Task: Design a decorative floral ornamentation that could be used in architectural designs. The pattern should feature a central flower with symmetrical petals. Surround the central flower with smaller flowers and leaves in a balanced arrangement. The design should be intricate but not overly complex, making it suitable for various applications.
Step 1853:
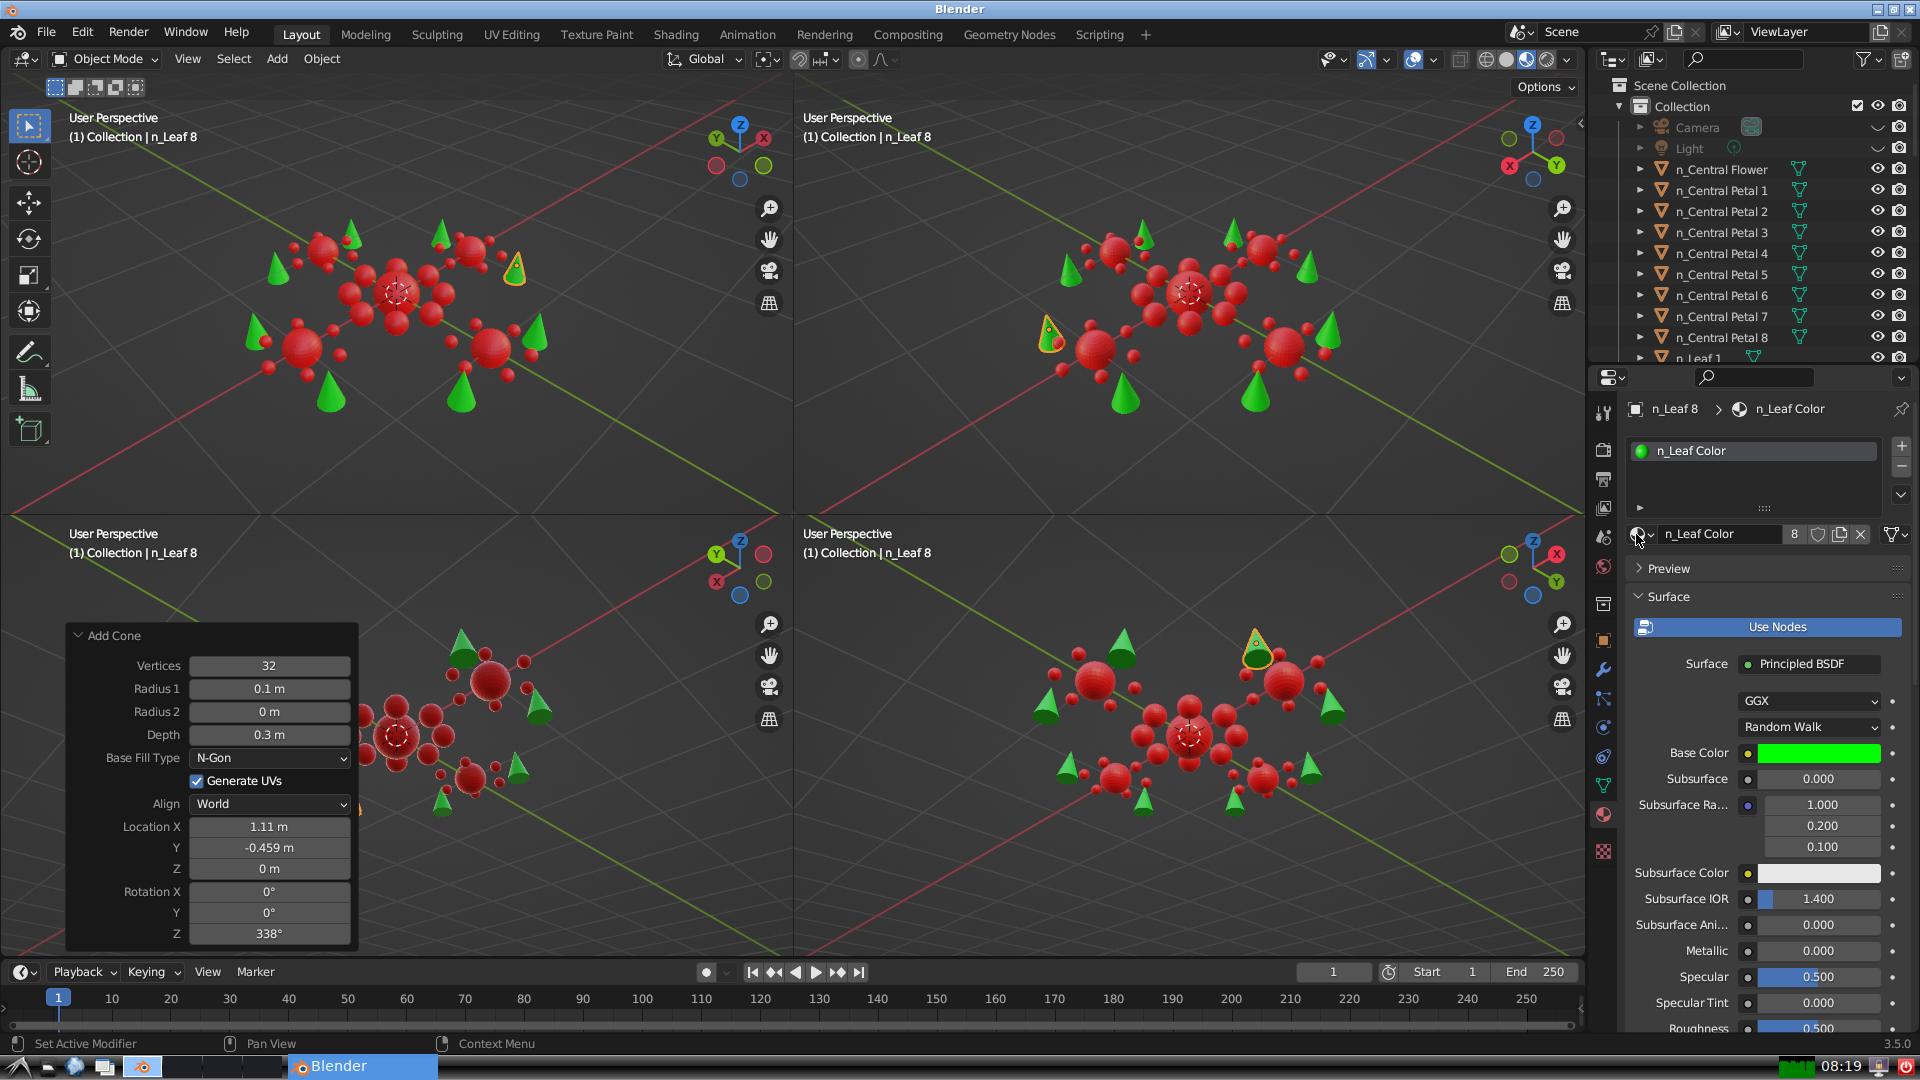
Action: completion: COMPLETE